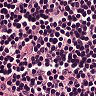
Metastatic tissue present: no